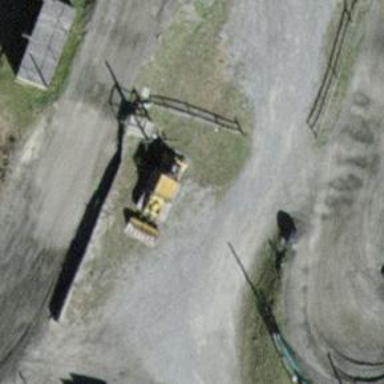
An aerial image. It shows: Compacted track with grade2 surface.